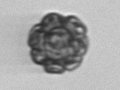
Label: coccolithophorid